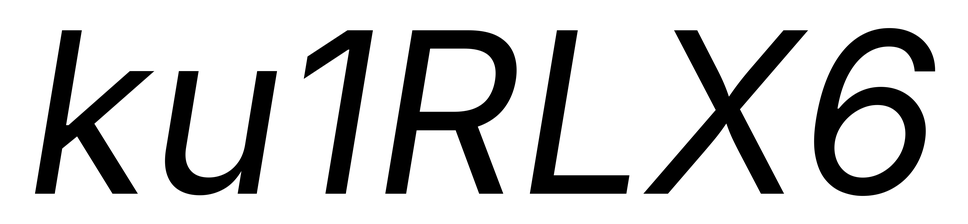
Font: Inter-Italic_Italic